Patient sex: F
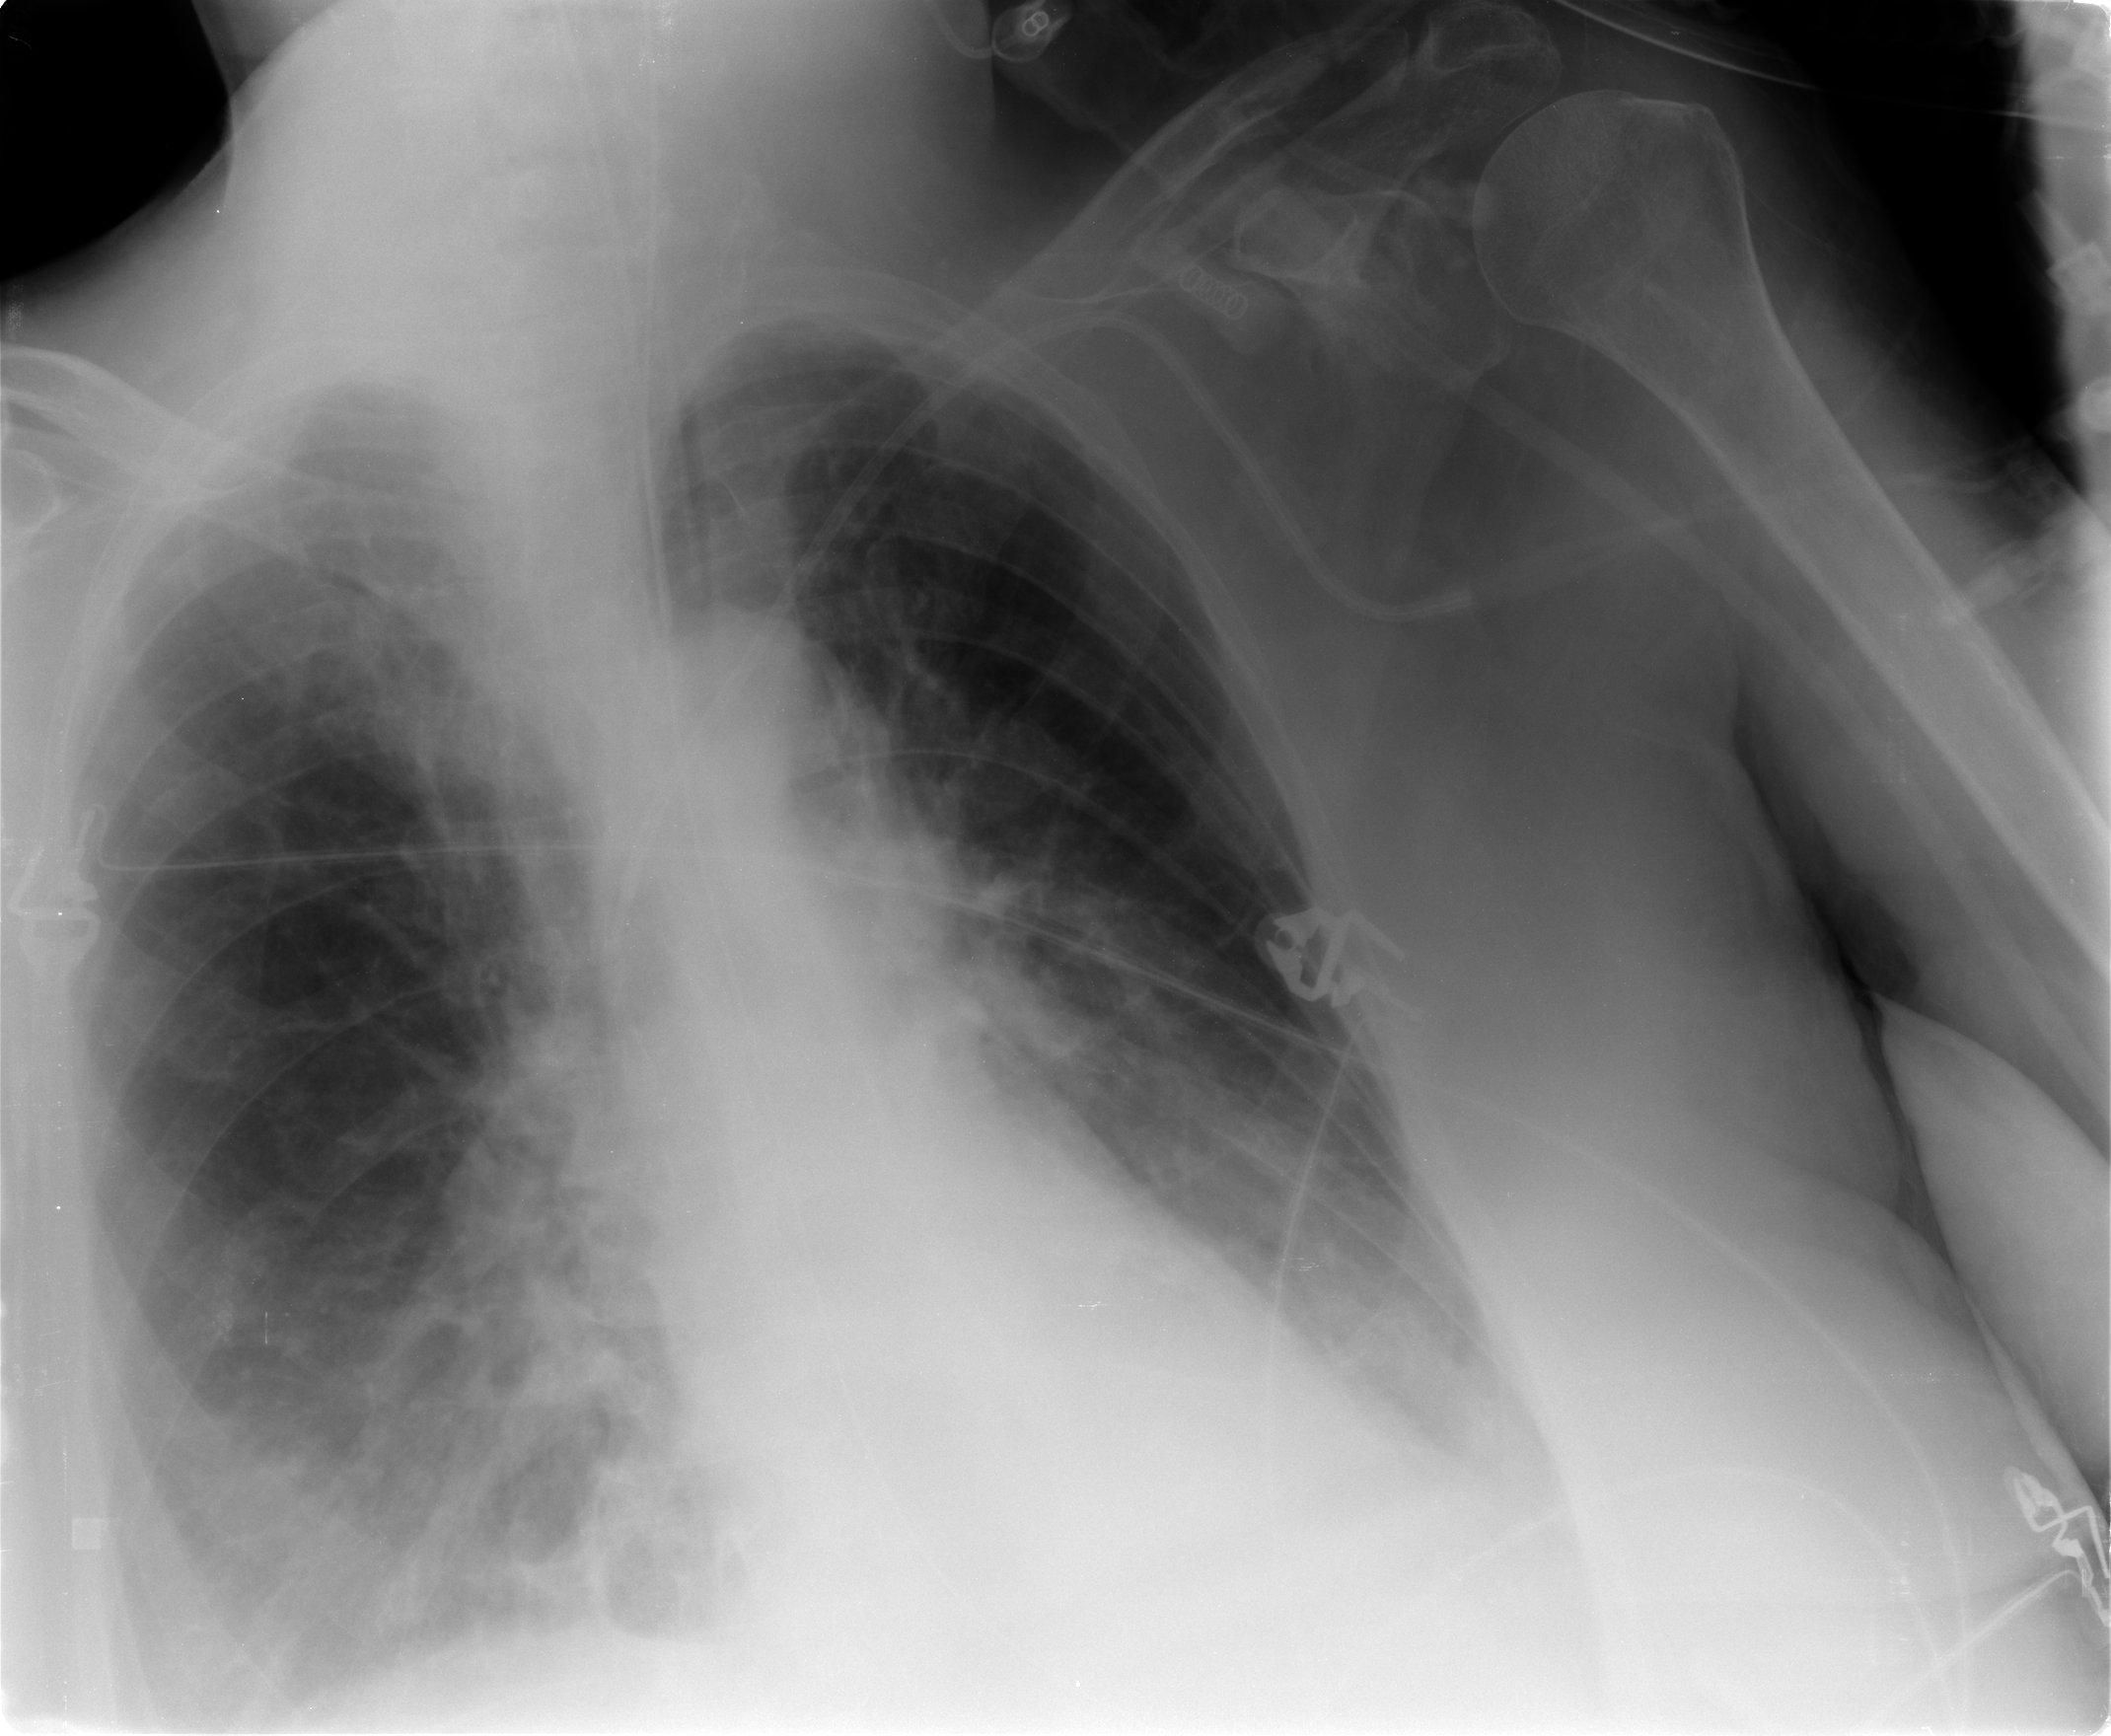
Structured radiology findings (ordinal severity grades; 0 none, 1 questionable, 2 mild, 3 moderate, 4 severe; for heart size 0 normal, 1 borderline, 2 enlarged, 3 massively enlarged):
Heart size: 0
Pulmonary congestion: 2
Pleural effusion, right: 2
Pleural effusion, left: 2
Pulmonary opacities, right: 2
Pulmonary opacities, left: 0
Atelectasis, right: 2
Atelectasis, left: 2